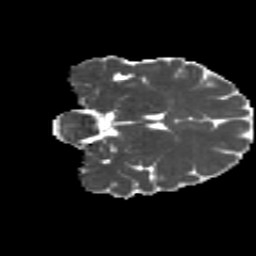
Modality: MD
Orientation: coronal
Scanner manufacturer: siemens
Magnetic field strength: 3 T
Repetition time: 4.16 s
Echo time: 0.0806 s